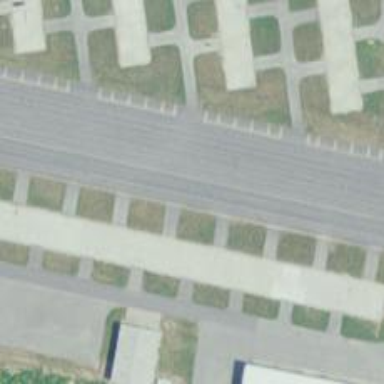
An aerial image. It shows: Building designed as airport hangar.